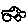
Label: car